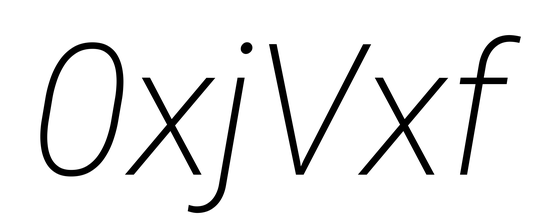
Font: Roboto-Italic_ExtraLight_Italic